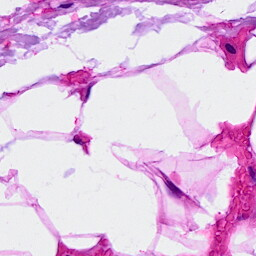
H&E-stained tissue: Breast